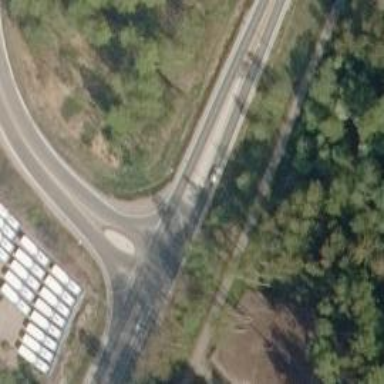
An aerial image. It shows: Asphalt road with secondary link designation.